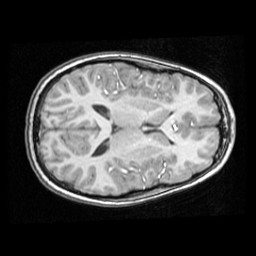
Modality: T1w
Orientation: axial
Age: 11
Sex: male
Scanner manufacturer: ge
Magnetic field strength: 1.5 T
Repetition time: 0.03333 s
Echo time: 0.008 s